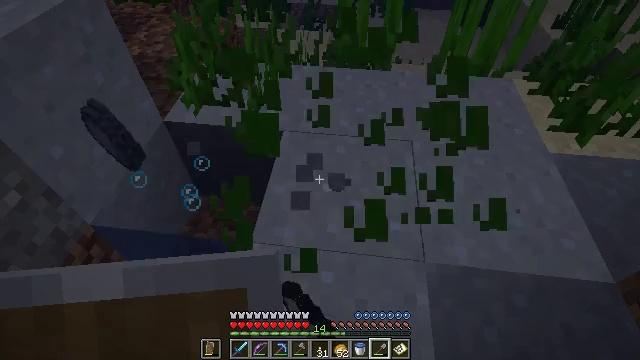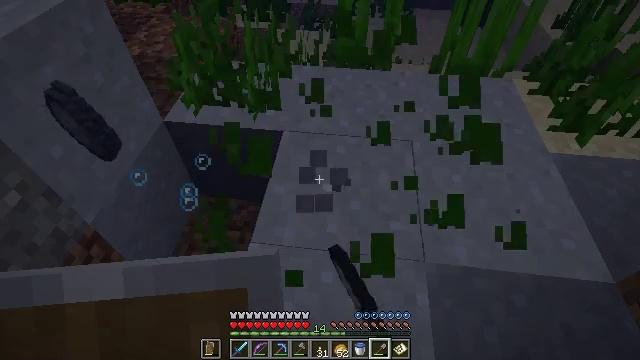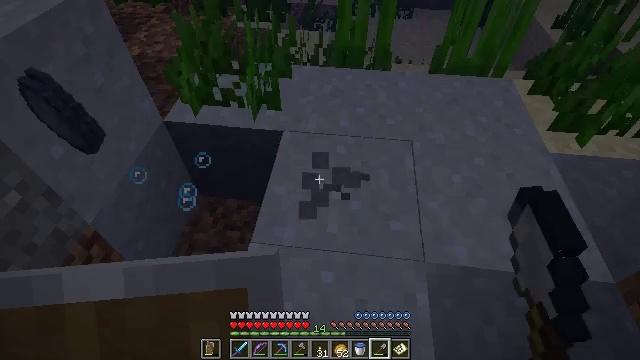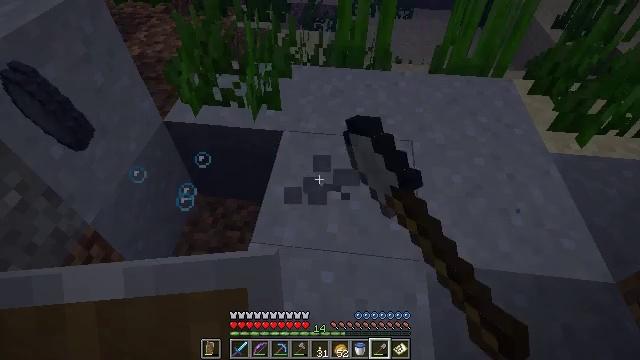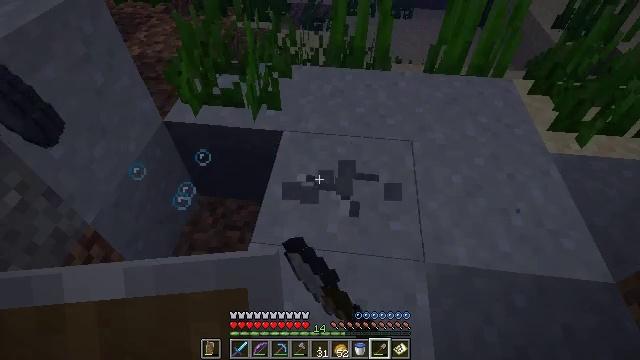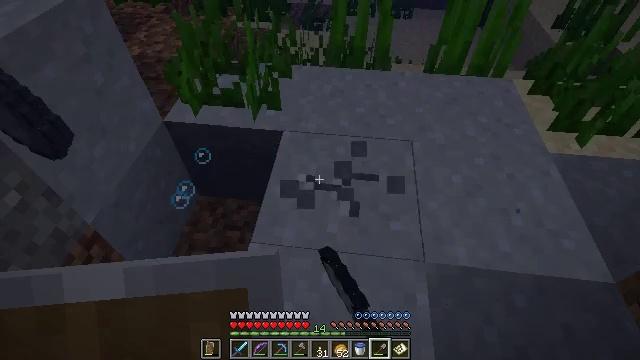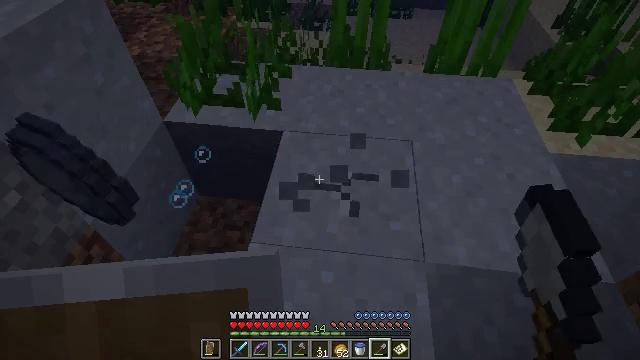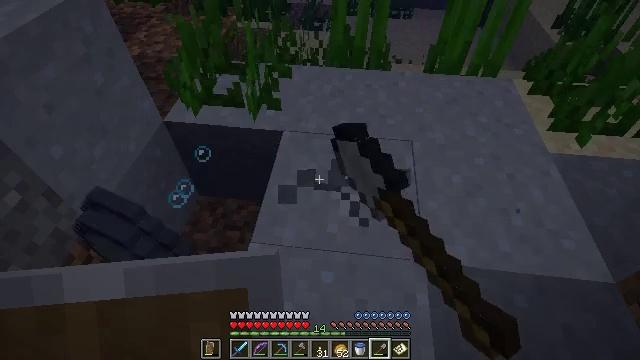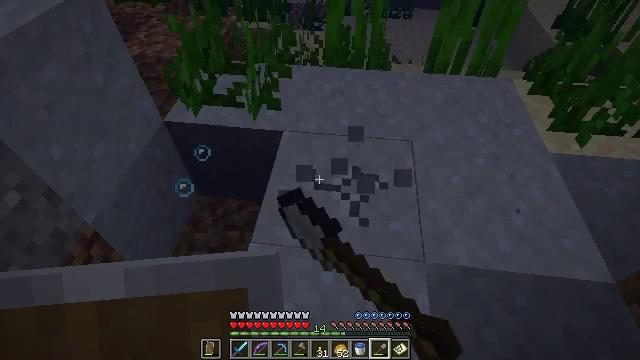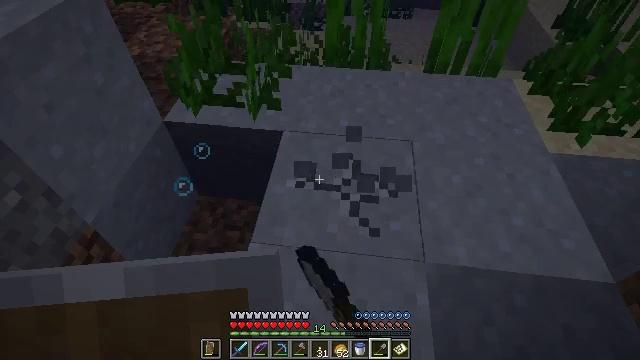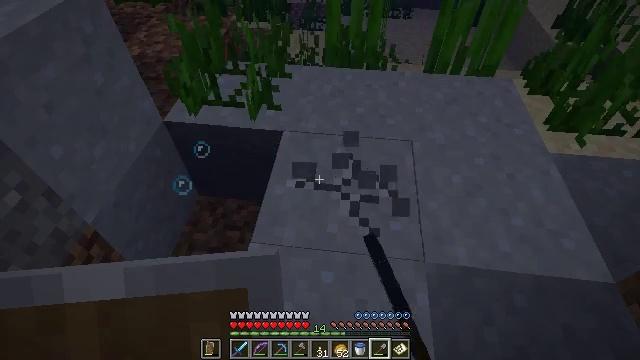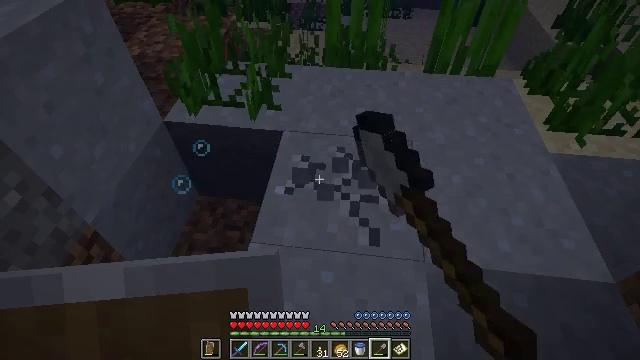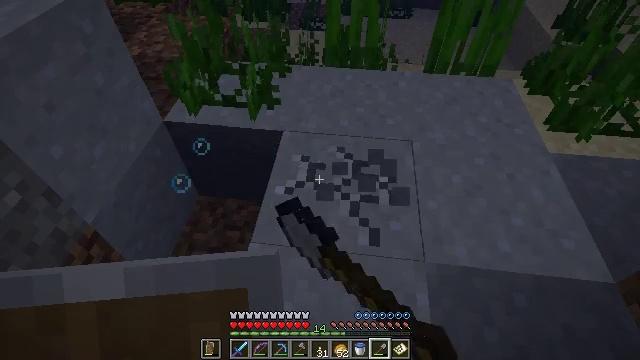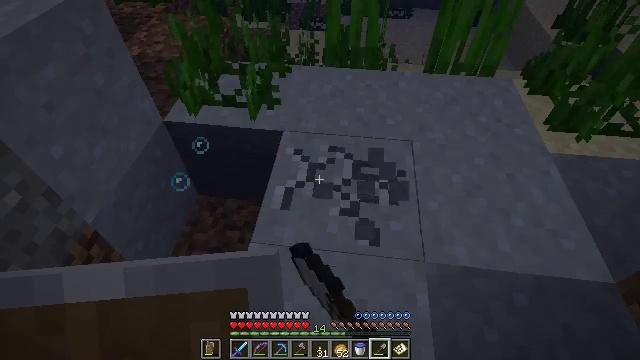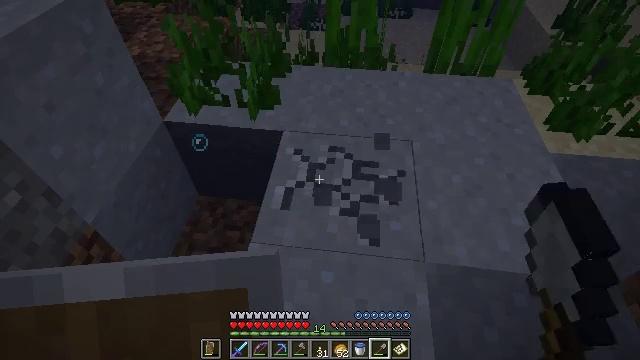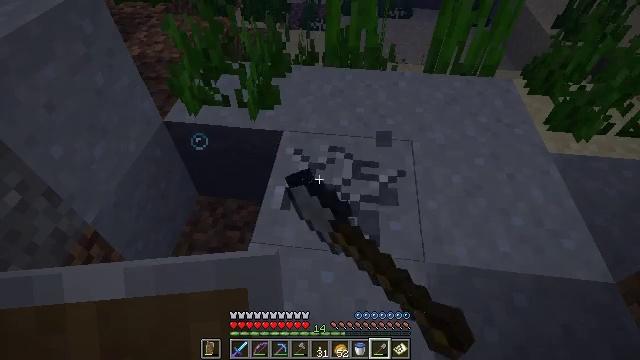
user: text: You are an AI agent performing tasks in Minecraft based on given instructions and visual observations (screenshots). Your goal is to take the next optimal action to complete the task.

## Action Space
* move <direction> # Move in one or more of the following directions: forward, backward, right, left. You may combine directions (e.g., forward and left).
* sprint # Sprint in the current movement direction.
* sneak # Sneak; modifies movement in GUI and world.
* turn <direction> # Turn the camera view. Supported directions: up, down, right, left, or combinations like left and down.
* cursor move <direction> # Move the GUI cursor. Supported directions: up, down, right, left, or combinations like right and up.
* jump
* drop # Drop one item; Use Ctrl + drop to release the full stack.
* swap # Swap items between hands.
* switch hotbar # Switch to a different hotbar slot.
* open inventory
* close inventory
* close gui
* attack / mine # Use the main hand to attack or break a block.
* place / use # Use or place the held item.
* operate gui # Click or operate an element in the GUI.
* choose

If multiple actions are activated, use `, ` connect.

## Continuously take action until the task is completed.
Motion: motion action
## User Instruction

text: Mine the clay from the riverbed.
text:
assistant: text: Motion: attack / mine
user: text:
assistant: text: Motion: attack / mine
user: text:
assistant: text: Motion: attack / mine
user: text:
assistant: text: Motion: attack / mine
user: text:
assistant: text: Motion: attack / mine
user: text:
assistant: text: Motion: attack / mine
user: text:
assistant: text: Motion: attack / mine
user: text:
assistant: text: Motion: attack / mine
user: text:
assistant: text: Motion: attack / mine
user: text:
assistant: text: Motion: attack / mine
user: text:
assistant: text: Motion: attack / mine
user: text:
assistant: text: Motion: attack / mine
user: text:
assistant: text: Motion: attack / mine
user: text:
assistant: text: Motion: attack / mine
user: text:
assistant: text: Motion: attack / mine
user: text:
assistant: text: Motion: attack / mine
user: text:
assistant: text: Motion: attack / mine
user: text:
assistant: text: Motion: attack / mine
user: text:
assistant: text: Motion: attack / mine
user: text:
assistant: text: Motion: attack / mine
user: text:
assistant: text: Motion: attack / mine
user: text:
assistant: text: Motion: attack / mine
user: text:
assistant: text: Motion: attack / mine
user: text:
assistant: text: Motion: turn right, attack / mine
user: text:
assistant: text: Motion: turn right and up, attack / mine
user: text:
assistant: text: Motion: attack / mine
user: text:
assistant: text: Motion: attack / mine
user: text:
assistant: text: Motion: attack / mine
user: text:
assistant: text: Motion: attack / mine
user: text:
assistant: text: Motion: attack / mine